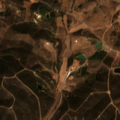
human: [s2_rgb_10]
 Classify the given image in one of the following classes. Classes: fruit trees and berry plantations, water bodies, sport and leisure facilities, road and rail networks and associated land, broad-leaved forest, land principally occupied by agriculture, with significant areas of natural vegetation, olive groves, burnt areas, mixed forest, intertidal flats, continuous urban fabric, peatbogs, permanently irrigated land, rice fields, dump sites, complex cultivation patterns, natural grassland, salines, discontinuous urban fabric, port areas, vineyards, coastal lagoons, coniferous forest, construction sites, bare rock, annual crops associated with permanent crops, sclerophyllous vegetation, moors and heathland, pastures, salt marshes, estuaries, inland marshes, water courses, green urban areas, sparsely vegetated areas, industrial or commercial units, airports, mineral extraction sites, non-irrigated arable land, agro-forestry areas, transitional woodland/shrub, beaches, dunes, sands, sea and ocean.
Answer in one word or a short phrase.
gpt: land principally occupied by agriculture, with significant areas of natural vegetation, sclerophyllous vegetation, transitional woodland/shrub